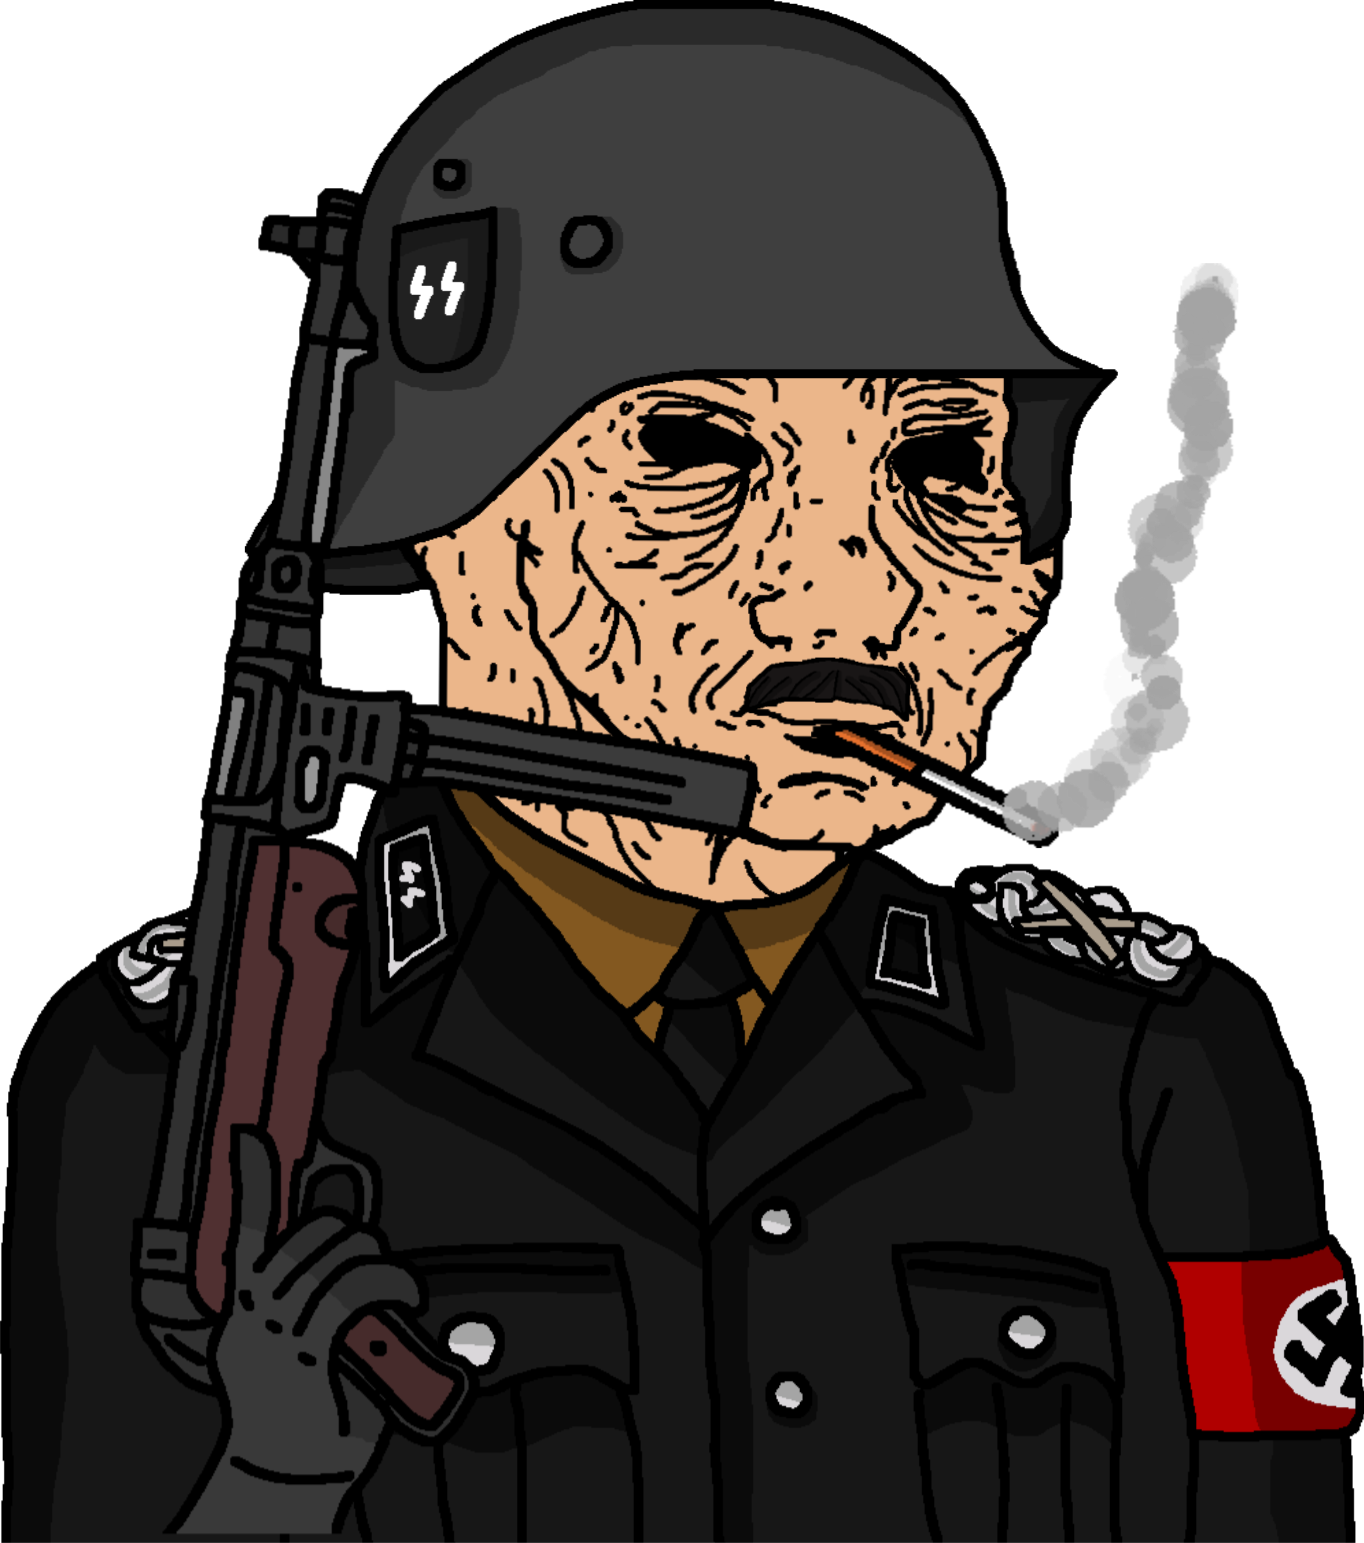
Label: 5_Withered_Wojak